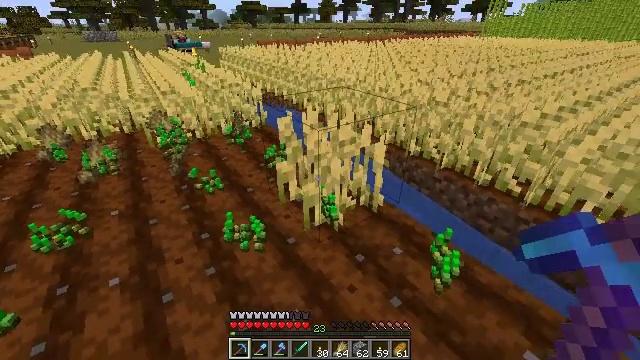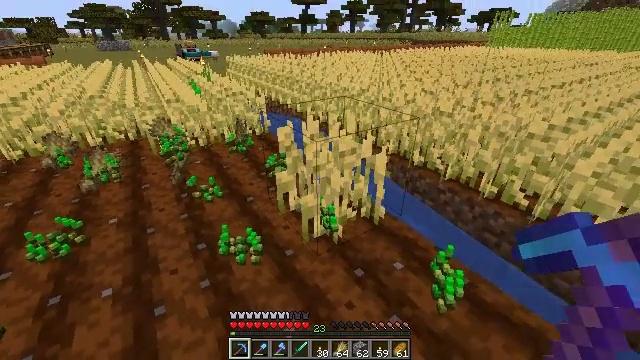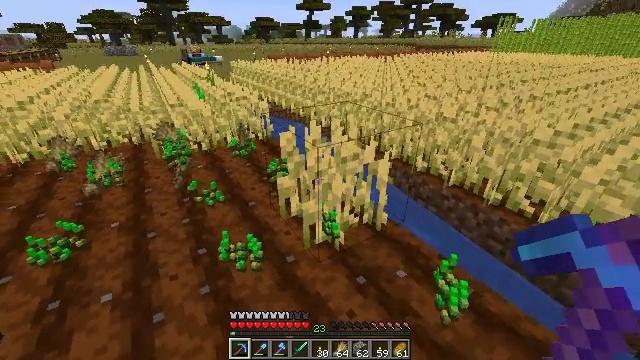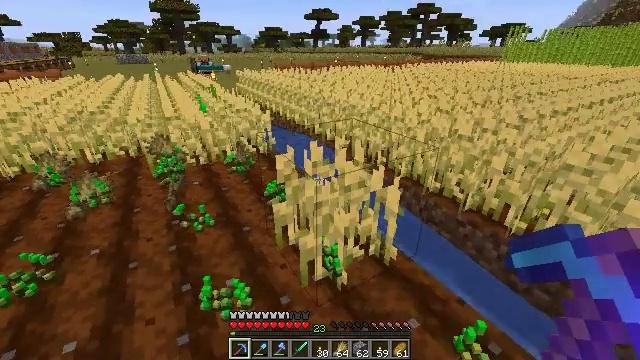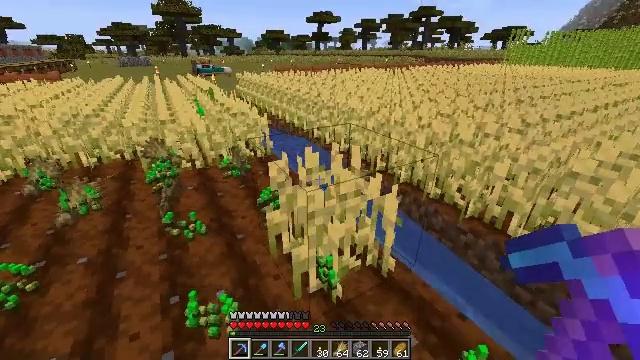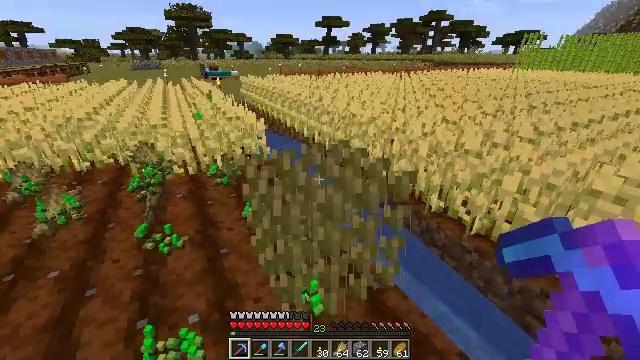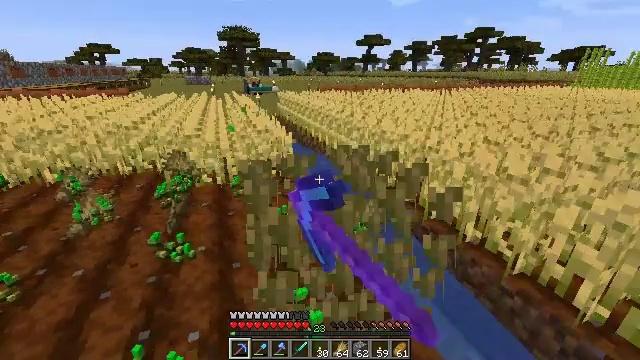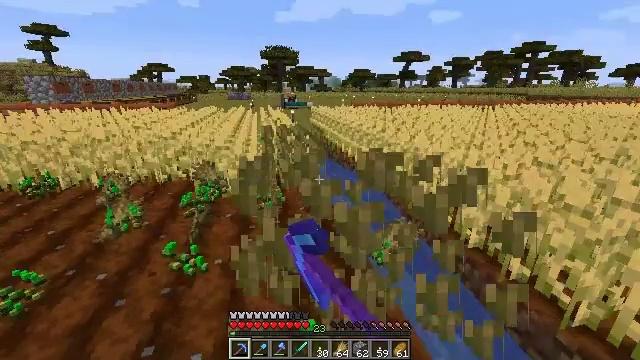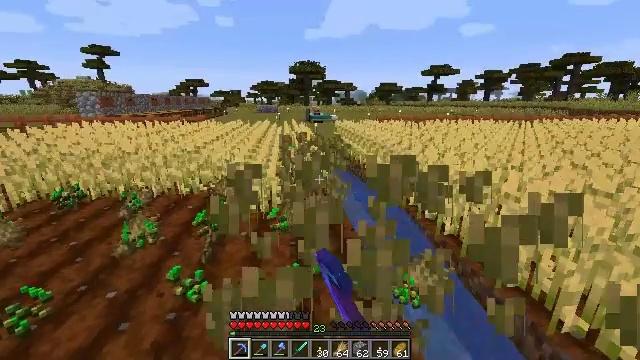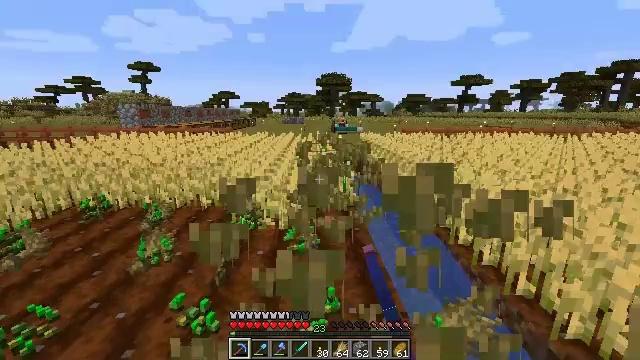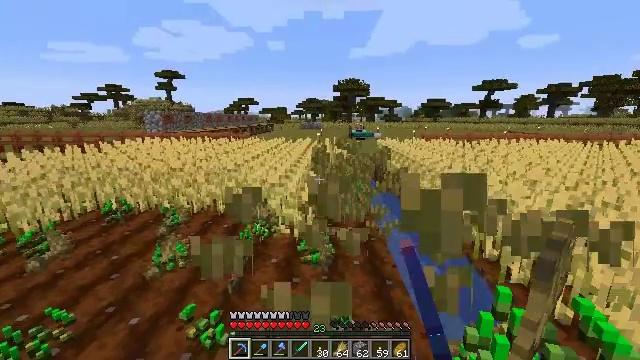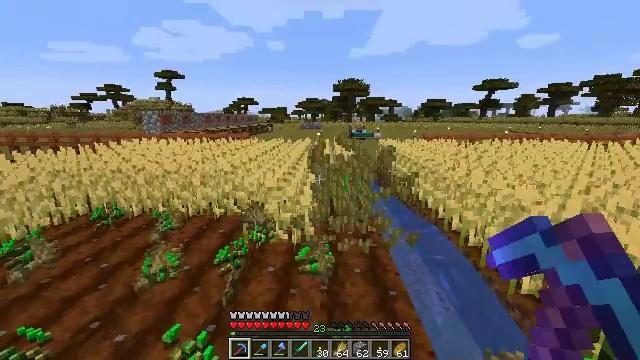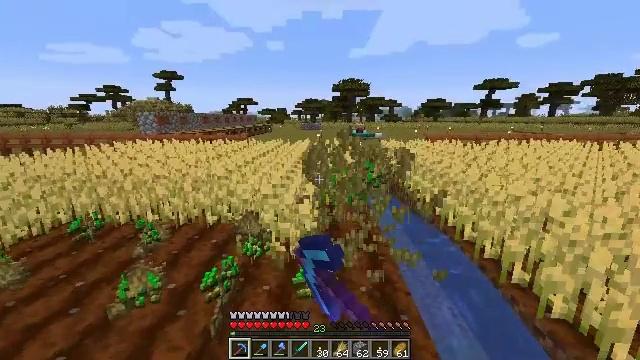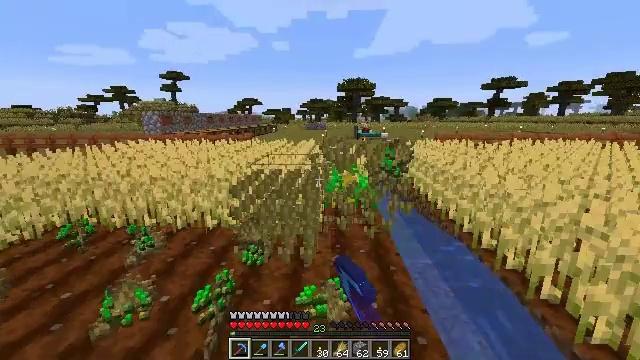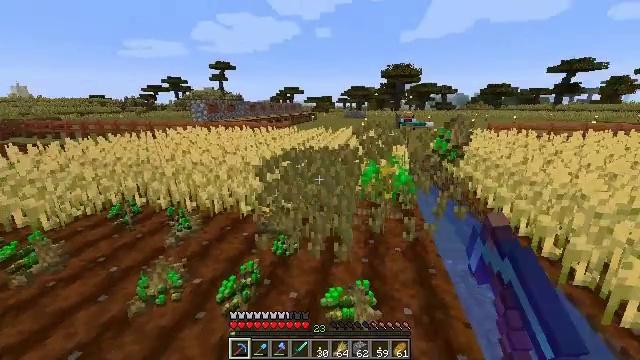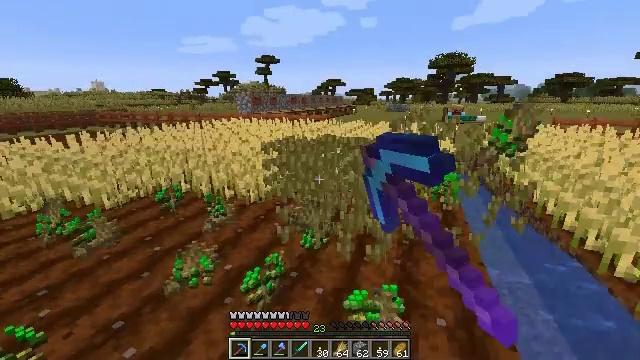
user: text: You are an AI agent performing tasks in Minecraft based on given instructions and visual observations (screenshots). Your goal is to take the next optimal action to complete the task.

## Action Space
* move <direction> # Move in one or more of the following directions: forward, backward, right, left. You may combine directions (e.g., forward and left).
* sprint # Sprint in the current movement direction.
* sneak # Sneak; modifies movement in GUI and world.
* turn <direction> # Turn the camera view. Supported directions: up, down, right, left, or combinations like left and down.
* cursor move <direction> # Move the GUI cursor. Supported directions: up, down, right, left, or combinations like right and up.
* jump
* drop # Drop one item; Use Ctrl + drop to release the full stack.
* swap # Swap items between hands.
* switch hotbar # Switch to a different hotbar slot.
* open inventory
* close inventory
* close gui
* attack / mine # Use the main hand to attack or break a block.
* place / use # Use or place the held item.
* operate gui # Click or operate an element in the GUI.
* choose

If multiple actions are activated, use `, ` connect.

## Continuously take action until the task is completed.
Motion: motion action
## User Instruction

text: Break the mature wheat plants.
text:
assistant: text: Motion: move forward, turn left and up
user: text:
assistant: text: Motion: move forward
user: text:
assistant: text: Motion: move forward, turn left and up
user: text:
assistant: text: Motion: move forward and move right
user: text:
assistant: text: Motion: move forward and move right, turn left, attack / mine
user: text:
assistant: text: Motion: move forward and move right, turn left and up, attack / mine
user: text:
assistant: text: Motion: move forward, turn left and up, attack / mine
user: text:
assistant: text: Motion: move forward, turn left and up, attack / mine
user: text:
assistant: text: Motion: move forward, turn left and up, attack / mine
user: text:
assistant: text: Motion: move forward, turn left and up, attack / mine
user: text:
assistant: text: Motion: move forward, attack / mine
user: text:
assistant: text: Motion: move forward, attack / mine
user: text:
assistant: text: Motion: move forward, turn left, attack / mine
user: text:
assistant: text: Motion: move forward and move right, turn left and down, attack / mine
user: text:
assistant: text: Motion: move forward and move right, turn left and down, attack / mine
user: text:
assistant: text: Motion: move forward and move right, turn left, attack / mine
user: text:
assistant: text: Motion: move forward and move right, turn left, attack / mine
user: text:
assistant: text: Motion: move forward, turn left, attack / mine
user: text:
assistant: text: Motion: move forward, turn left, attack / mine
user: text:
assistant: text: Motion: move forward, turn left, attack / mine
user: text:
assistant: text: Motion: move forward, turn left, attack / mine
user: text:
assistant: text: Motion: move forward, turn left, attack / mine
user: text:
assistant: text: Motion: move forward, turn left, attack / mine
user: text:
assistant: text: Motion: move forward, turn left, attack / mine
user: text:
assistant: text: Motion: move forward, turn left, attack / mine
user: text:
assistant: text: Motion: move forward and move left, turn left, attack / mine
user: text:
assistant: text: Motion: move forward and move left, turn left, attack / mine
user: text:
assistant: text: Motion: move forward and move left, turn left, attack / mine
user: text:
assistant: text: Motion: move forward and move left, turn left, attack / mine
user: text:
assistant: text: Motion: move forward and move left, turn left, attack / mine